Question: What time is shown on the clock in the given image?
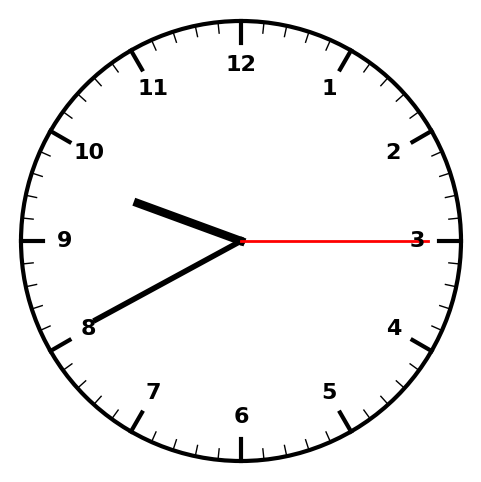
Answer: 09:40:15